Question: I am currently creating a menu with 'try except' tools. I'm trying to create it so if a user enters nothing (presses ENTER) to output:
> You have not entered anything, please enter a number between 1 and 4

This is what I've done so far:
'''
def Menu():
print("""
Hello, please enter a number 1 - 4
1 - Compliment
2 - Fact
3 - Insult
4 - Quit
""")
try:
UserInput_INT = int(input("> "))
except ValueError:
UserInput_STR = (UserInput_INT)
if len(UserInput_STR) == 0:
print("You have entered nothing. Please enter a number between 1 and 4")
print("You entered a character. Please enter a number between 1 and 4")
Menu()
if UserInput_INT not in range (1, 5):
print("Invalid input please enter a whole number between 1 and 4")
UserInput_STR = (str(UserInput_INT))
if UserInput_STR == '1':
print(" You look horrible today!")
elif UserInput_STR == '2':
print("Sam Birkenshaw & Jordan Ives can code better than Mr Bath. ")
elif UserInput_STR == '3':
print("You are bad at coding ")
elif UserInput_STR == '4':
quit()
Menu()
'''
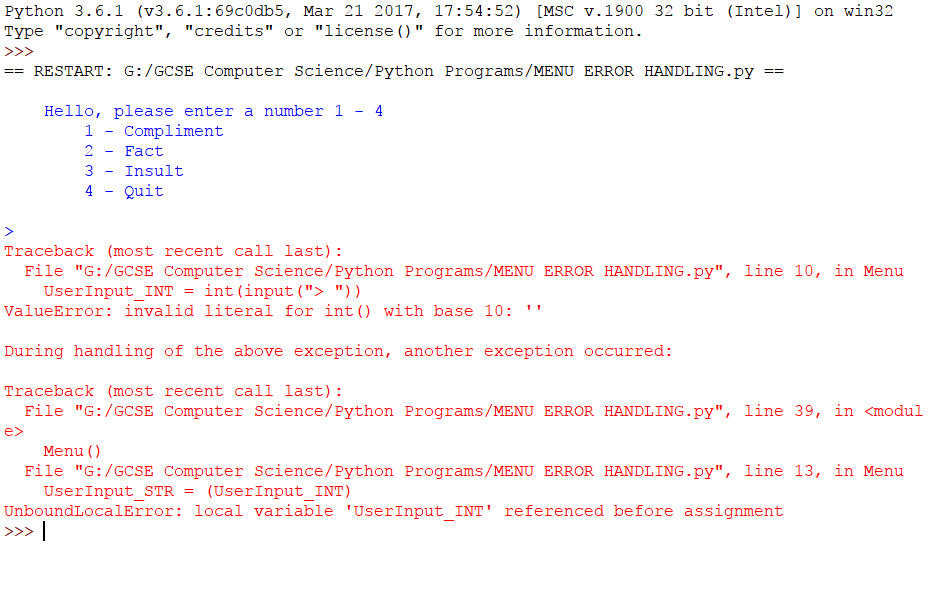
Answer: In the statement 'UserInput_STR = (UserInput_INT)' [*] you are accessing a variable that you did not initalize, since 'int(input("> "))' have failed. Here's a shorter example:
'''
def f():
try:
x = 2/0
except:
print(x)
'''
What should 'print(x)' do? the variable is indeed local, but is not bound. It is not initialized.
[*] I believe you meant something like 'UserInput_STR = str(UserInput_INT)', but it won't work either for the same reason.